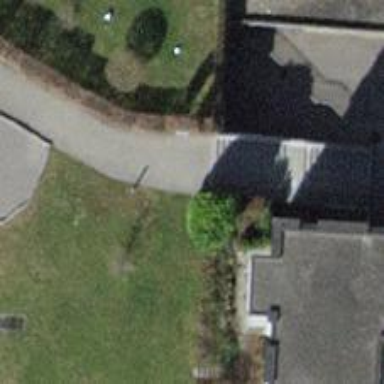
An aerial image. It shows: Steps with paving stones surface. There is also ramp present.